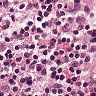
Metastatic tissue present: no